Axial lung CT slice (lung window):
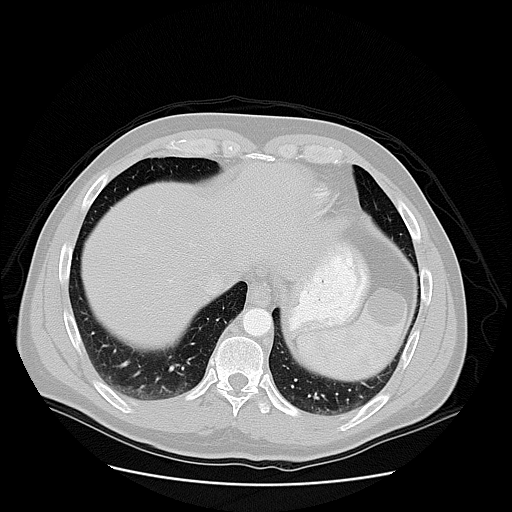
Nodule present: no